Question: I want a way in Delphi which I can run an exe file as a different user in order to gain different permissions. I do not want elevation of permissions.
Screenshot:

I want from delphi code to start an application as a different user as depicted in the picture.
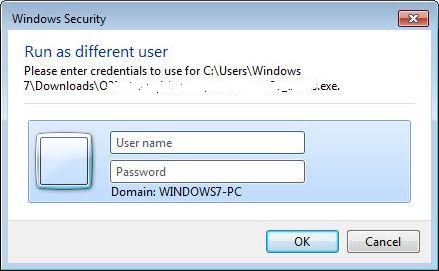
Answer: The API function that you are looking for is <URL>.